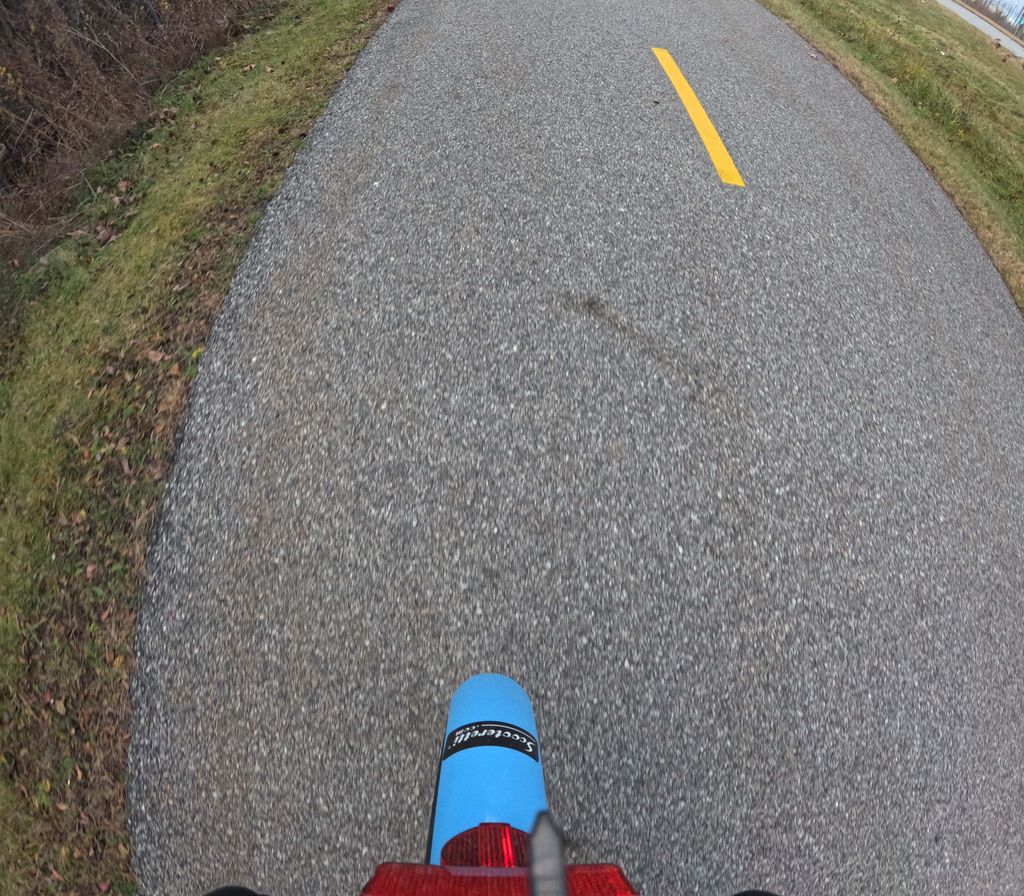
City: ottawa-gatineau